Field crop: tomato
Growth stage: 1
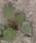
Species: solanum